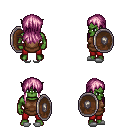
a pixel art fantasy rpg character, male body template, orc, green skin, brown tunic, red pants, pink unkempt hairstyle, white slippers, shield, four views (front, back, left, right), 2x2 character sprite sheet, small pixel art, hard edges, no anti-aliasing